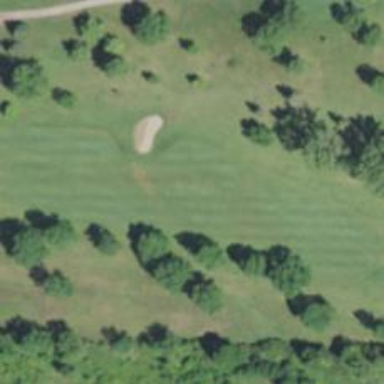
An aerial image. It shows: Golf hole.